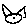
Label: cat